Interaction volume radius: 5 \u00c5
Interaction volume height: 25 \u00c5
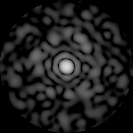
Disorder parameter: 0.8418